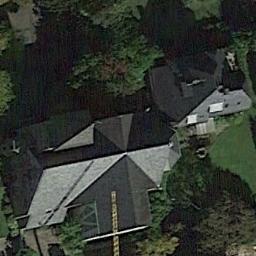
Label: church